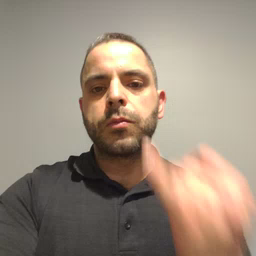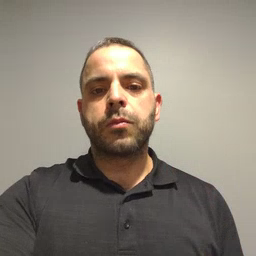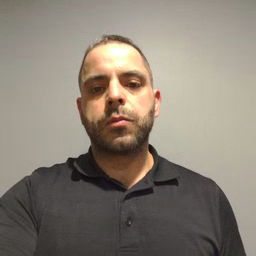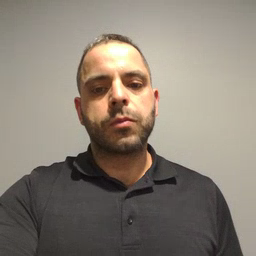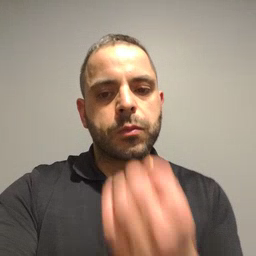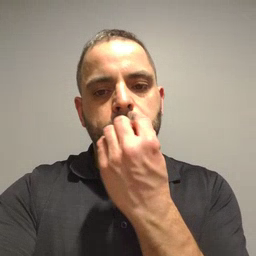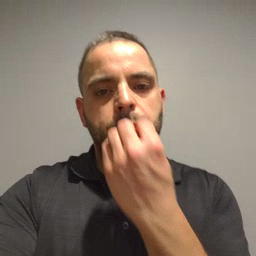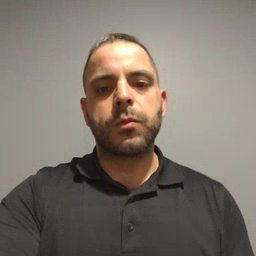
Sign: food